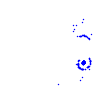
Particle: electron